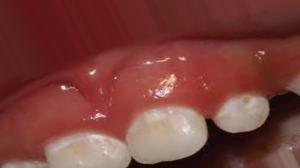
Condition: Caries